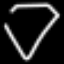
Label: diamond